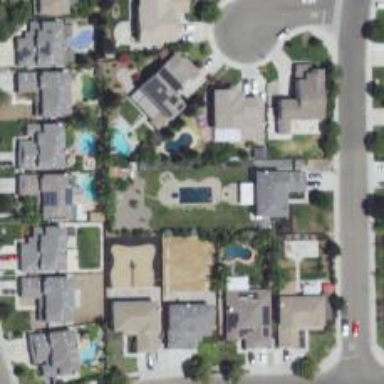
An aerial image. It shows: Outdoor inground swimming pool in leisure land.